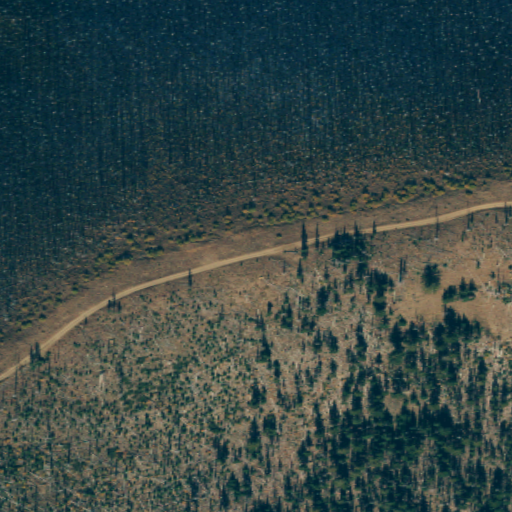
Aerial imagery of gap in Washington named Chesapeake Saddle containing shrub, barren land, high intensity development, open development, evergreen forest, medium intensity development, and grassland